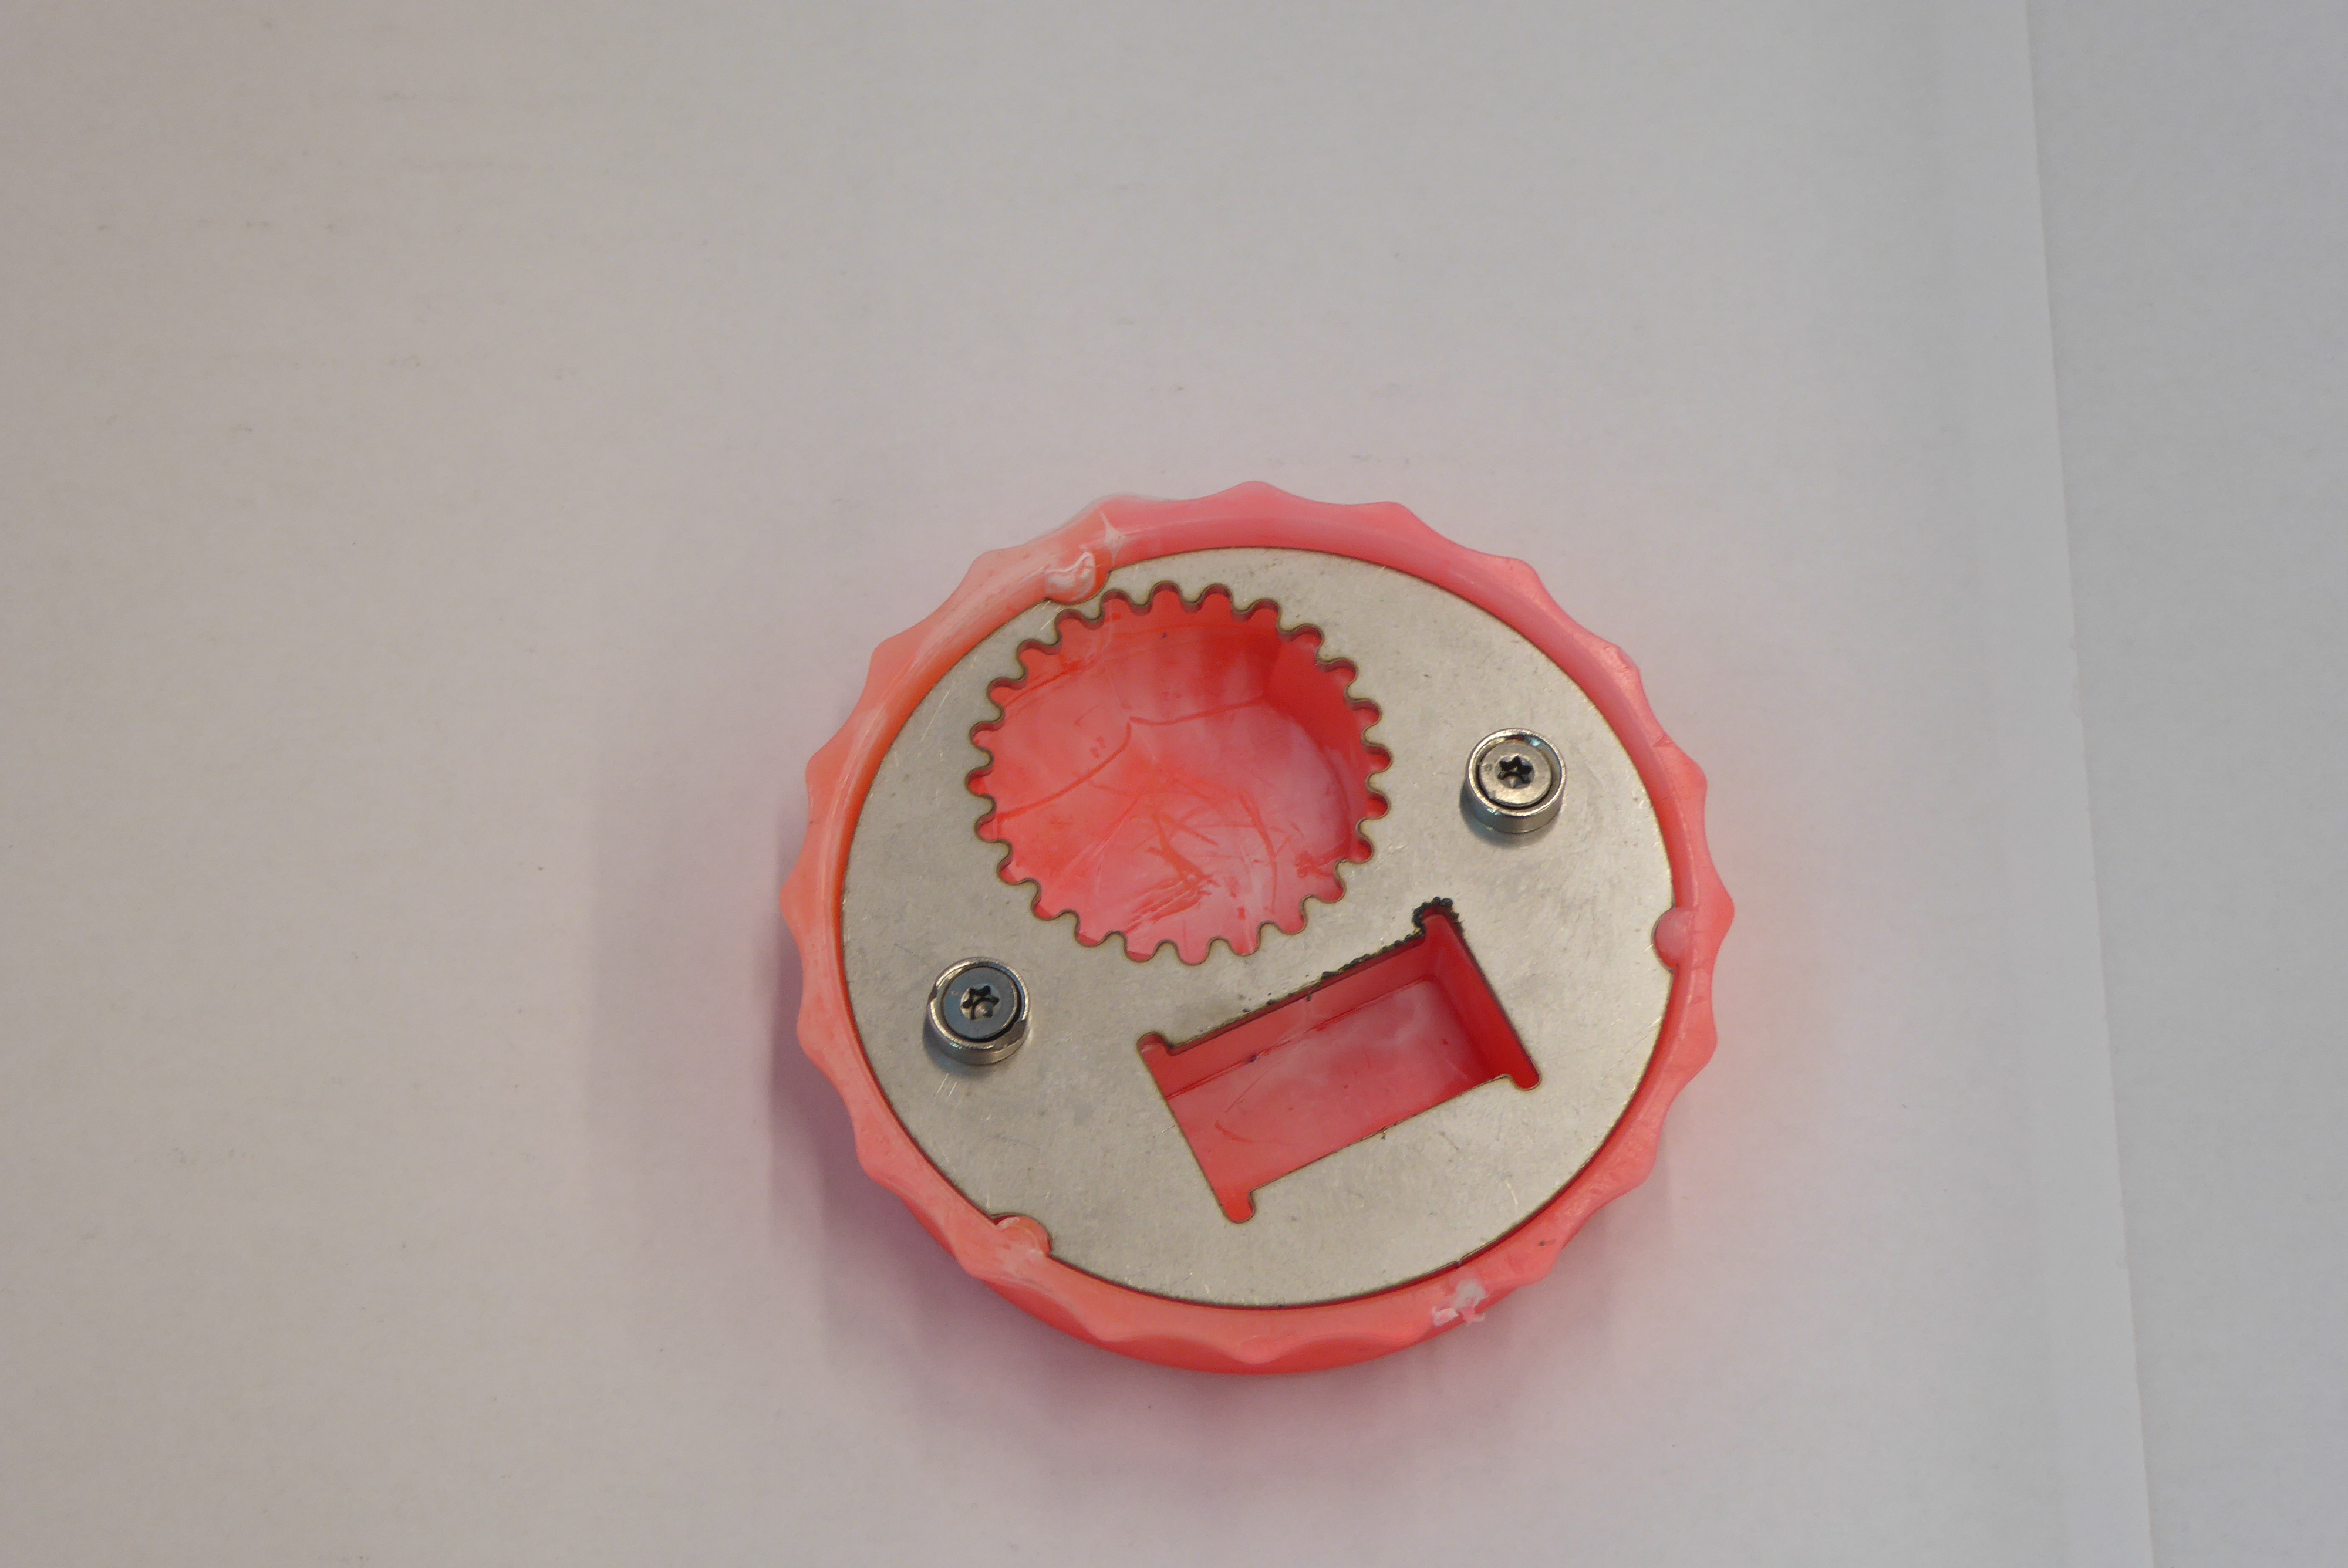
Label: Bottle Opener